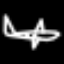
Label: airplane